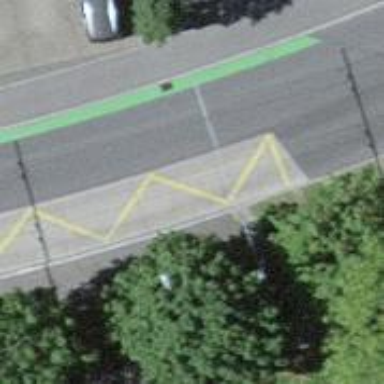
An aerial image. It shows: Trolleybus stop position for public transport.